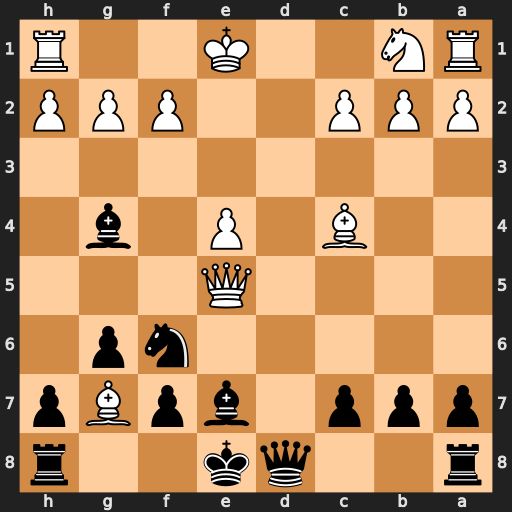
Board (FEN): r2qk2r/ppp1bpBp/5np1/4Q3/2B1P1b1/8/PPP2PPP/RN2K2R
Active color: b
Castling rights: KQkq
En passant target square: -
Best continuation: Qd1#